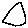
Label: triangle